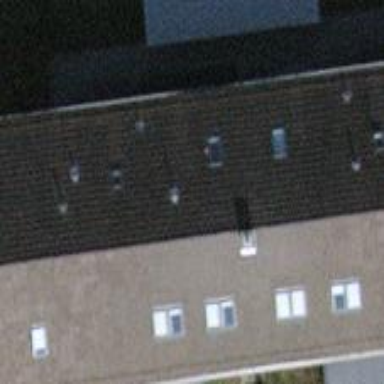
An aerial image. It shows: Building with tile roof.